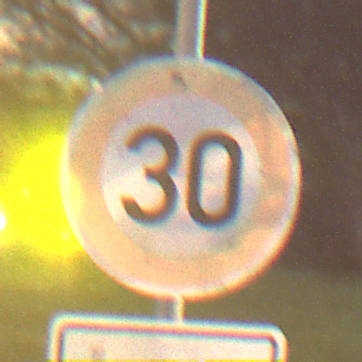
Verkehrszeichen: Geschwindigkeit30
Zusatzzeichen unten: ZeitangabenOhneBeschraenkungAufWochentage1
Umgebung: Outdoor, Suburban
Tageszeit: Night
Wetter: Clear
Licht: Artificial
Jahreszeit: NotSpecified
Kontrast: MediumContrast